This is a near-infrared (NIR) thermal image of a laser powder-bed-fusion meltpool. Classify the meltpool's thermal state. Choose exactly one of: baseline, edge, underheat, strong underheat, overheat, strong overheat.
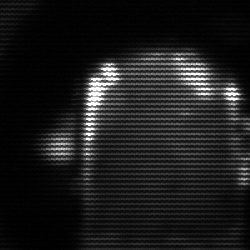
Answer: baseline